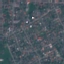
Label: Residential